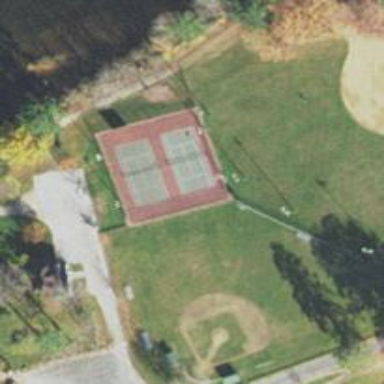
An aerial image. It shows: Tennis court in leisure pitch.